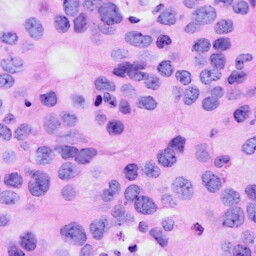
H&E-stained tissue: Breast